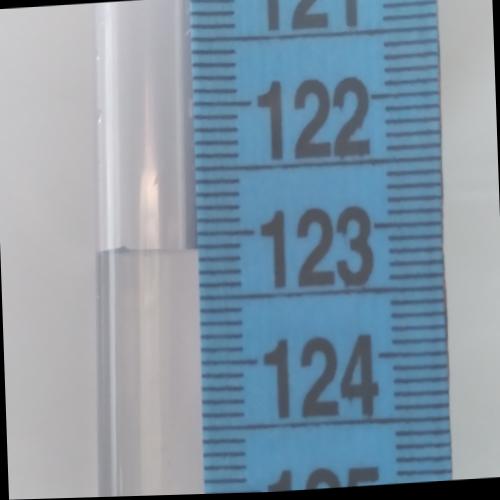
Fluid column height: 123.1 cm